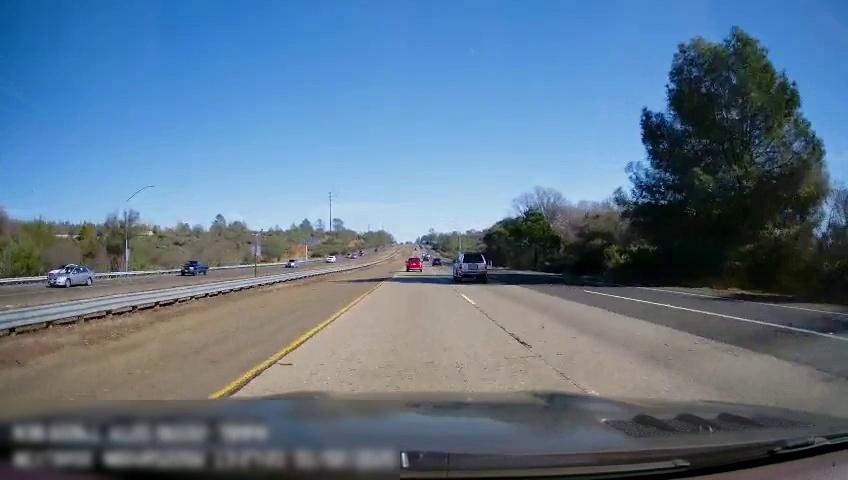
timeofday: Day
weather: Sunny
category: Drivable Space
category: Drivable Space
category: Vehicles | SUV
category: Vehicles | SUV
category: Vehicles | SUV
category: Vehicles | Car
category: Vehicles | Truck
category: Vehicles | SUV
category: Vehicles | Truck
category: Lanes | Current Lane
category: Lanes | Current Lane
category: Lanes | Alternate Lane
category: Lanes | Alternate Lane